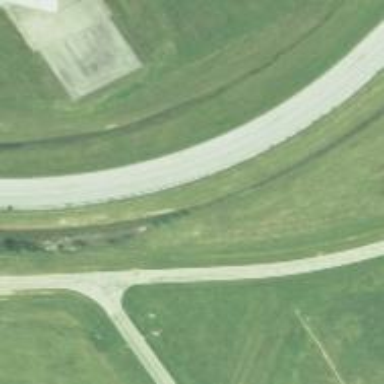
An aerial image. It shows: Raceway road.